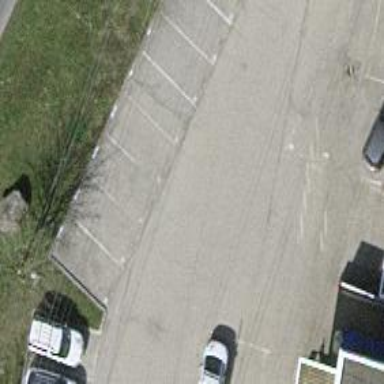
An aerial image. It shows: Asphalt parking aisle road.